Question: I'm using this PHP code for creating PHP class with default single variable.
But it's not work perfectly.
'Note' : I need to store data in single variable.
'''
<?PHP
class hello
{
public $data;
}
$test = new hello();
$test->data->user1->name = "Charan";
$test->data->user1->sex = "male";
$test->data->user1->age = "25";
$test->data->user2->name = "Kajal";
$test->data->user2->sex = "female";
$test->data->user2->age = "21";
print_r($test->data->user1);
?>
'''
I got this error :

Please help me , how to fix it ?
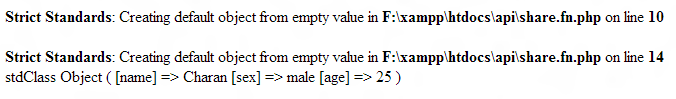
Answer: You have only declared the variable, but you havent set it up as a "type". For example youre trying to assign values to properties n an object... but '$data' is not an object - its not anything. You need to either assign an object to '$data' in the constructor for the class, or assign it from outside the class.
:
'''
class hello
{
public $data;
public function __construct() {
$this->data = new StdClass();
// assuming you want the users set up here as well
$this->data->user1 = new StdClass();
$this->data->user2 = new StdClass();
}
}
'''
'''
// assume we are use the same class definition from your orginal example
$test = new hello();
$test->data = new StdClass();
$test->data->user1 = new StdClass();
$test->data->user2 = new StdClass();
$test->data->user1->name = "Charan";
$test->data->user1->sex = "male";
$test->data->user1->age = "25";
$test->data->user2->name = "Kajal";
$test->data->user2->sex = "female";
$test->data->user2->age = "21";
'''